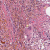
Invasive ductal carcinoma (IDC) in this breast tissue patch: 0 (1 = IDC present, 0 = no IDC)